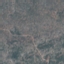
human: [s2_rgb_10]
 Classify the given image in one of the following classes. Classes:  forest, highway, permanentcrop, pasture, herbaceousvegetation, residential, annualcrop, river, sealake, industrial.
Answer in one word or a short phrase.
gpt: HerbaceousVegetation